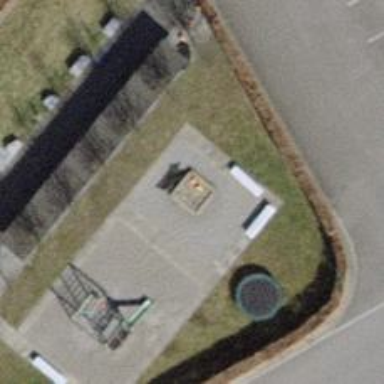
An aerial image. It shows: Sandpit at the playground.